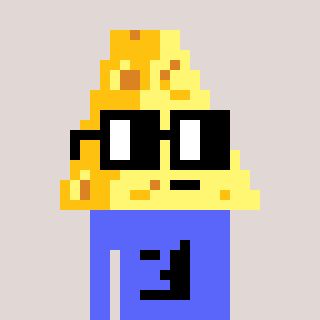
a pixel art character with square black glasses, a cheese-shaped head and a purple-colored body on a warm background